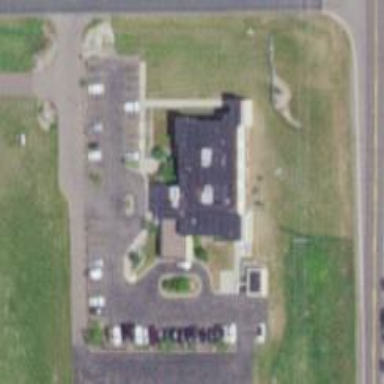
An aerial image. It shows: Healthcare clinic is depicted in the image.